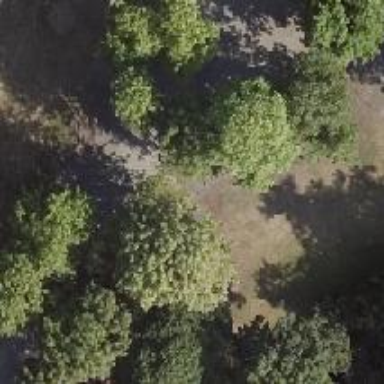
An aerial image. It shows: Disc golf hole.